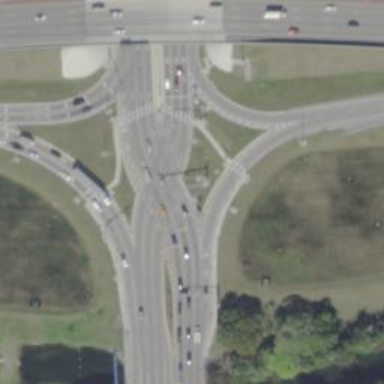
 featuring separate sidewalk. The junction is diverging diamond interchange (DDI)."